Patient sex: M
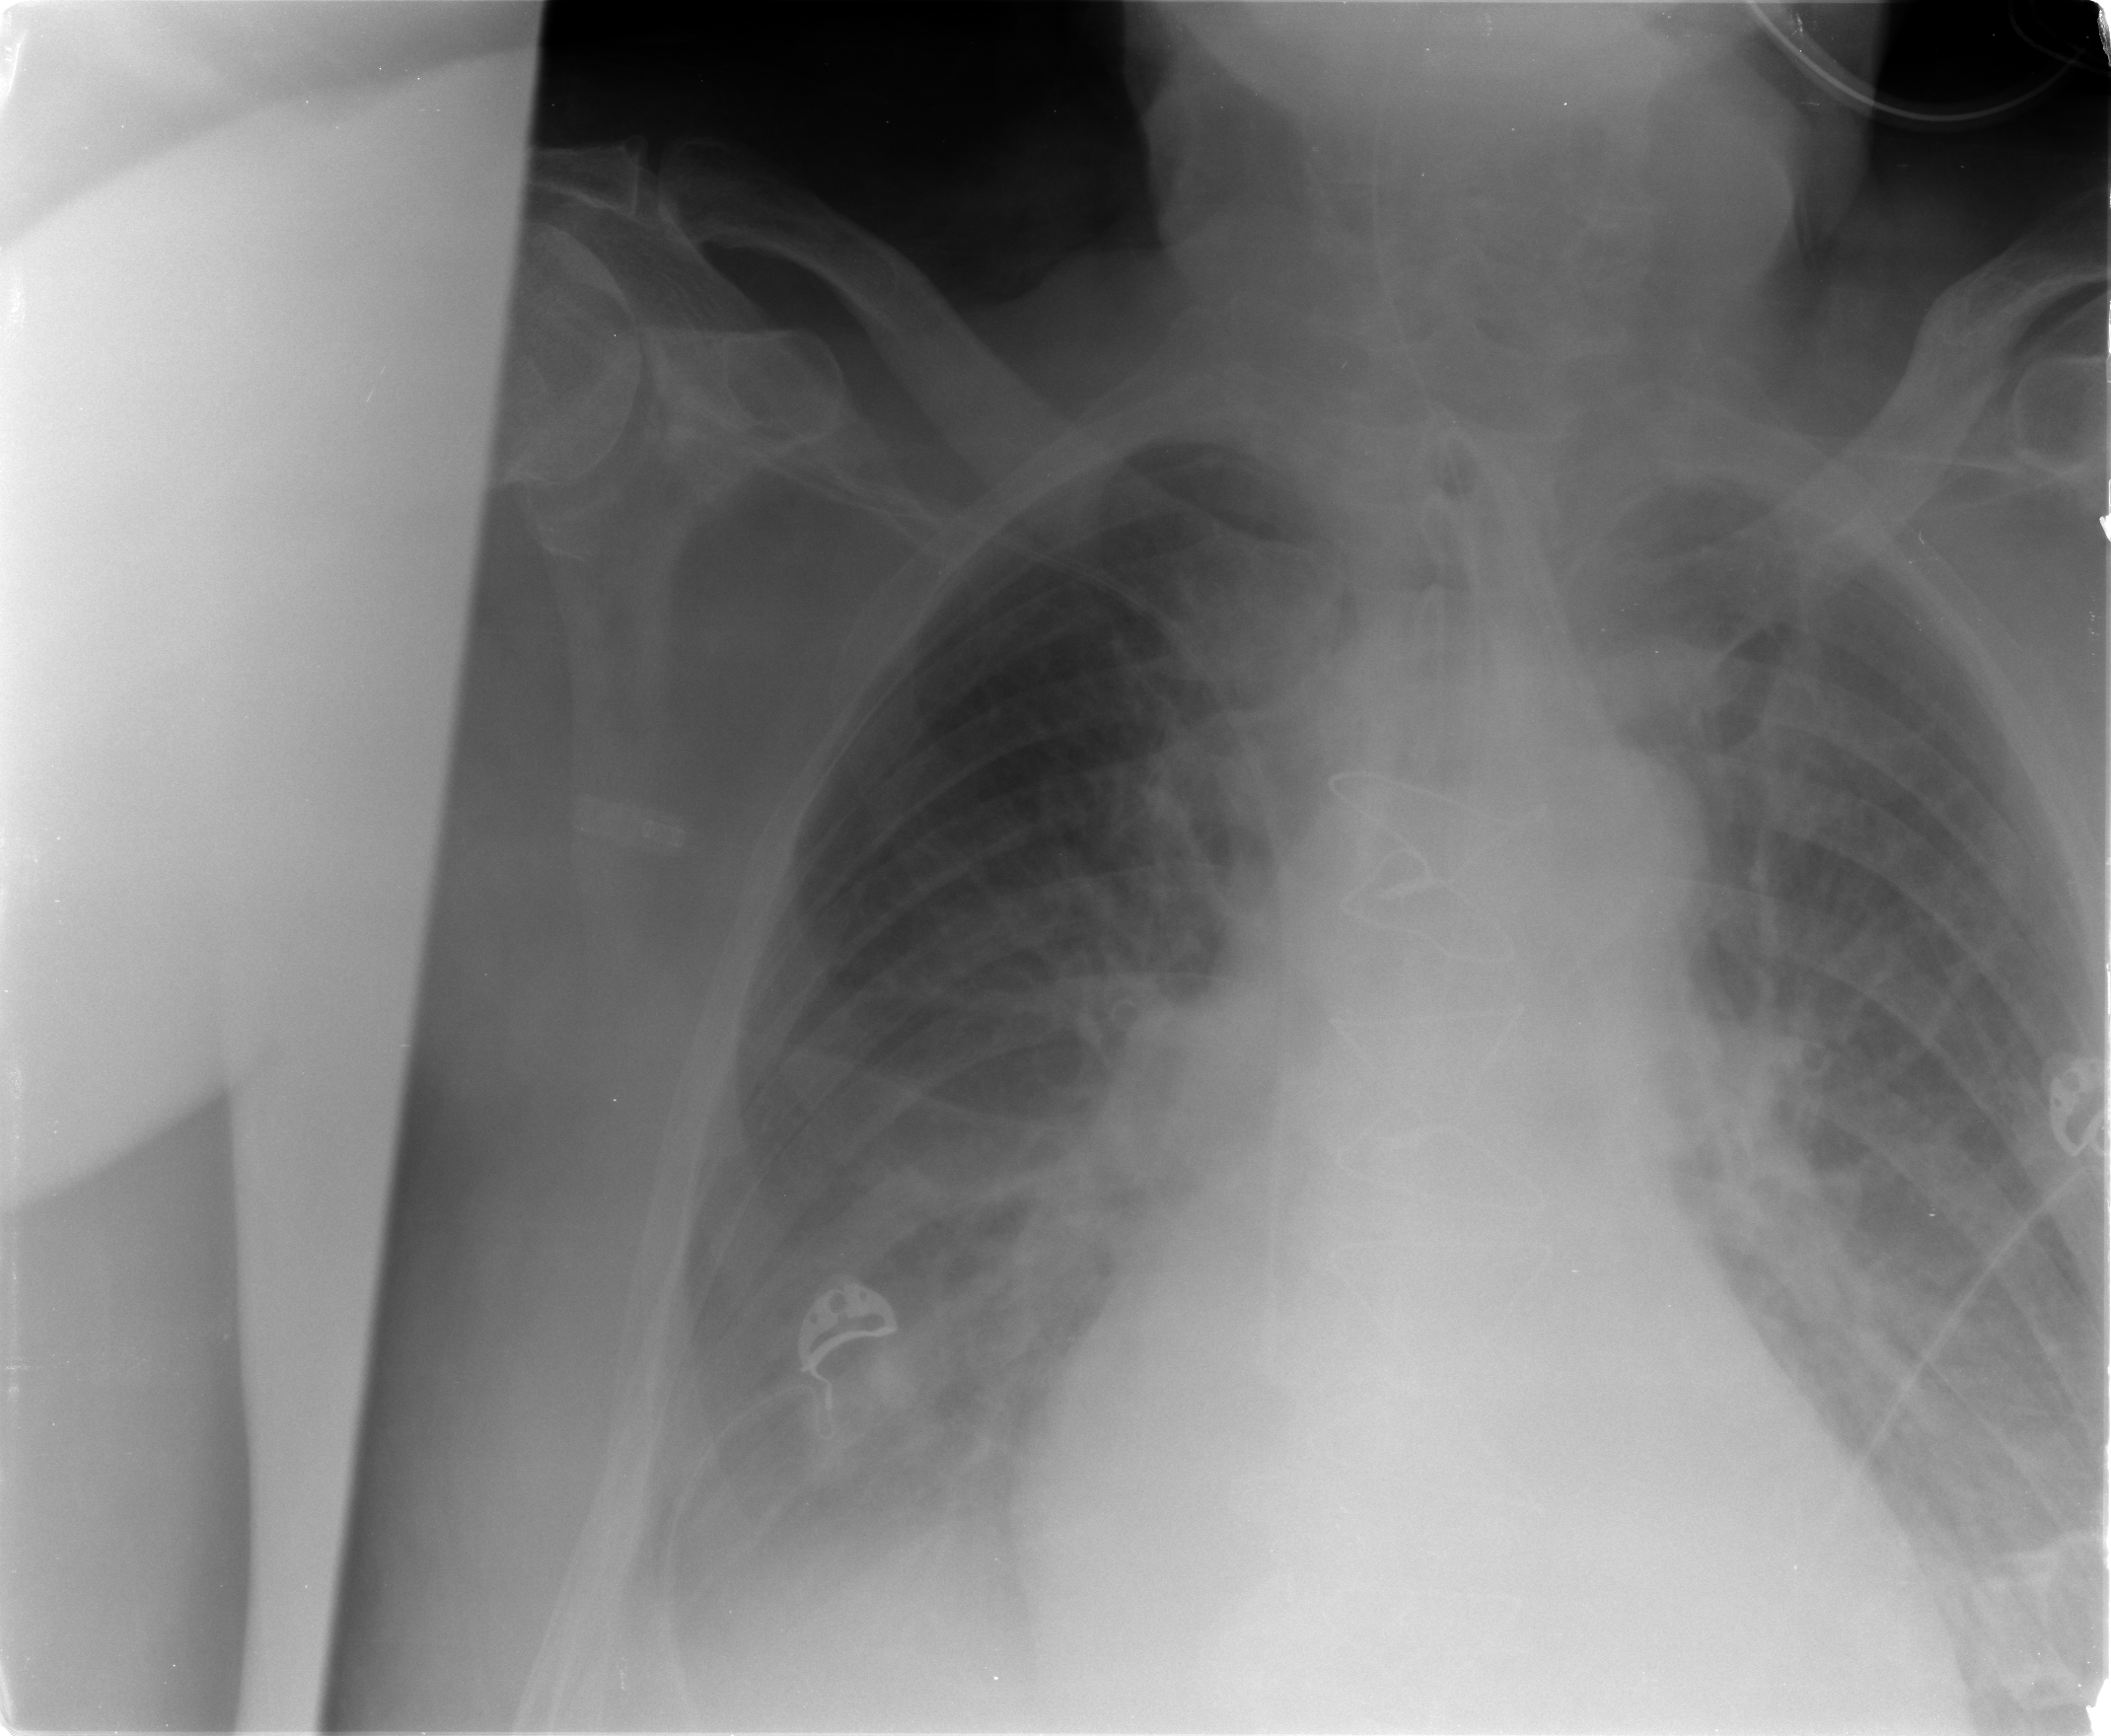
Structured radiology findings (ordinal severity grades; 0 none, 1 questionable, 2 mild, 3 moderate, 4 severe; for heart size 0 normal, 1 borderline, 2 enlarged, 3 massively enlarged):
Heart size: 1
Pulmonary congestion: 2
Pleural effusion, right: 2
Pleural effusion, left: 2
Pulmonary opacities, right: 0
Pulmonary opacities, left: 1
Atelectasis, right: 2
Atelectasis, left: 2